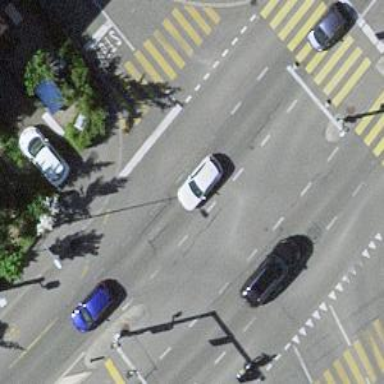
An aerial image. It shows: Road with traffic signals.